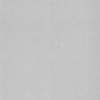
Label: dusty